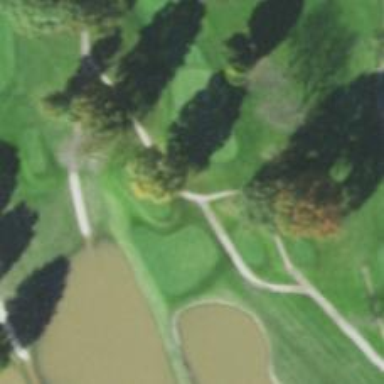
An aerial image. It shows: Path for both road and golf.